The image is an STFT spectrogram (time versus frequency) of a rotating-machine vibration signal. What is the most likely rotor condition (normal, misalignment, unbalance, looseness)?
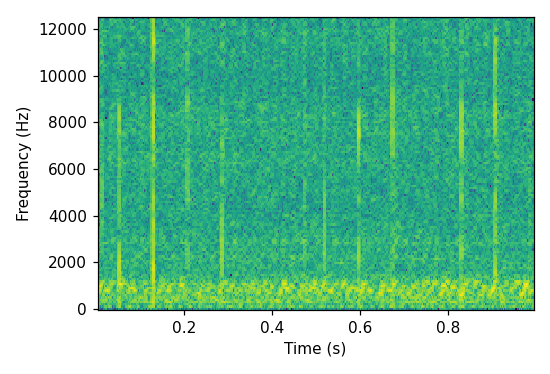
Answer: unbalance